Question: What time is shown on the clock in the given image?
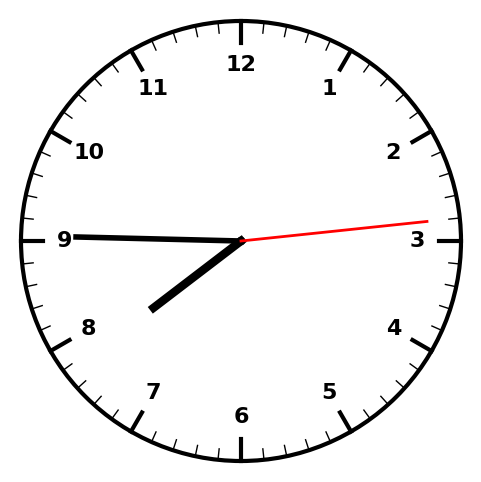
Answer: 07:45:14